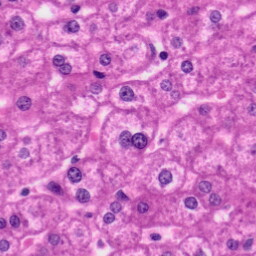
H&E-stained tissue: Liver